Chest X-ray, PA view. Patient: 22 years old, sex M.
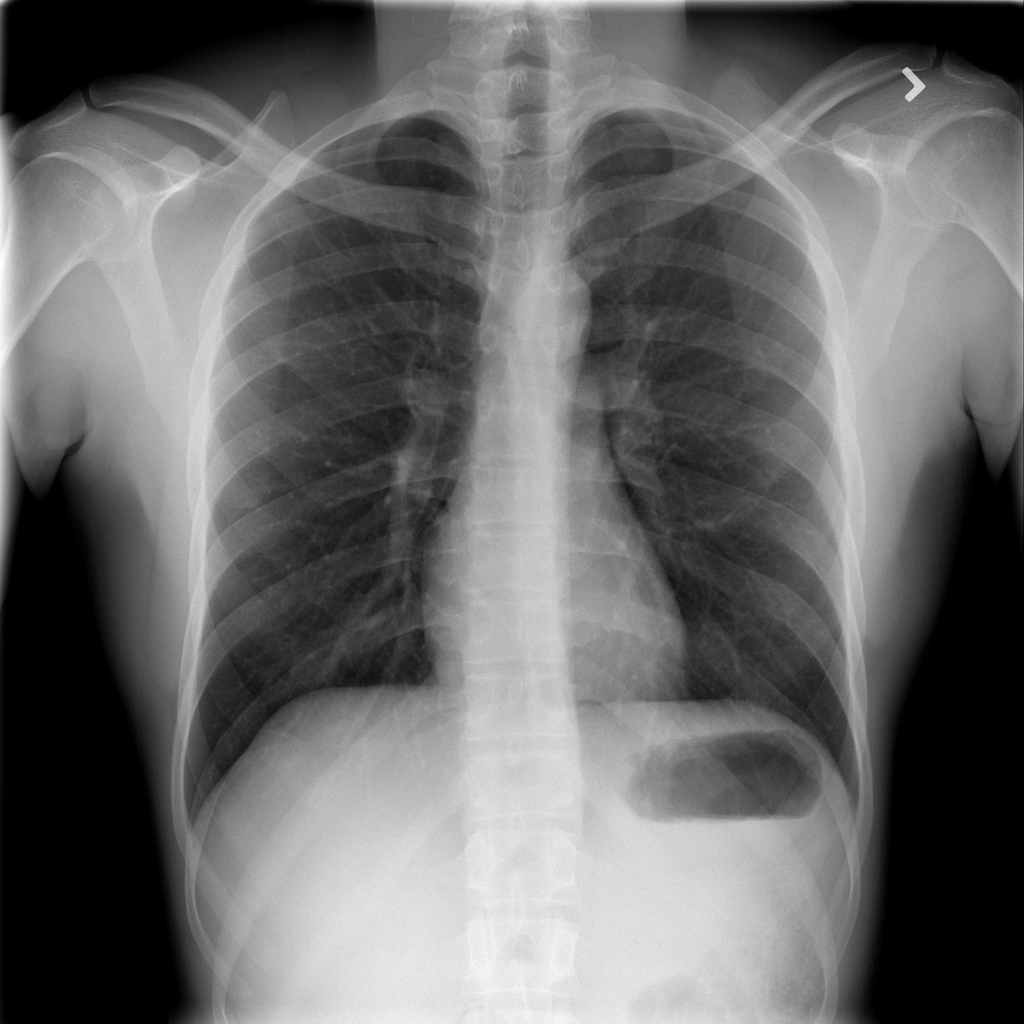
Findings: No Finding